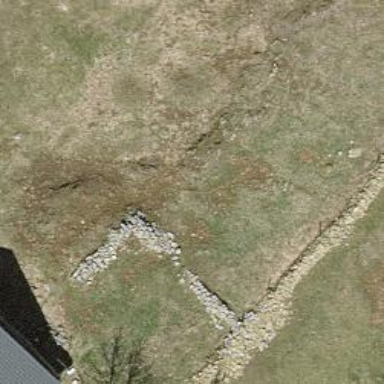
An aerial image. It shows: Wall made of dry stone.